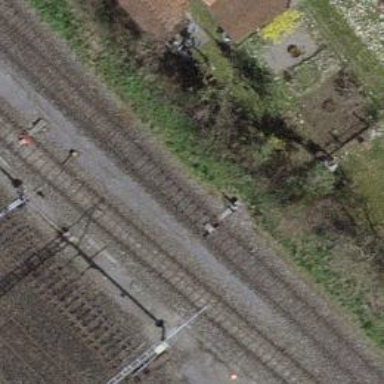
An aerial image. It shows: Railway switch.